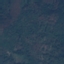
Land use / land cover class: Forest